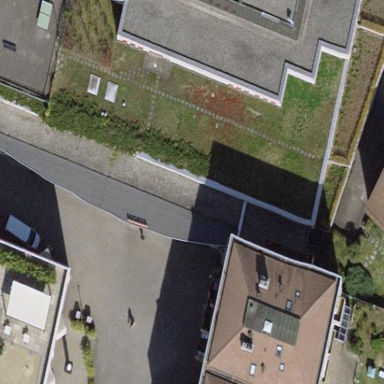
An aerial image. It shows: View of roof of building.